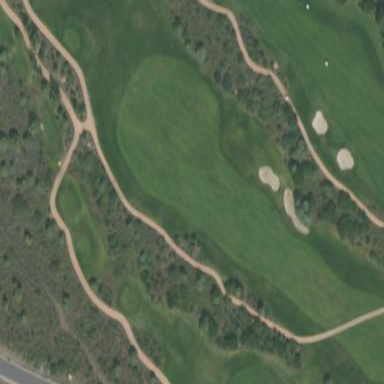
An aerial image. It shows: Area of rough grass used for golf.